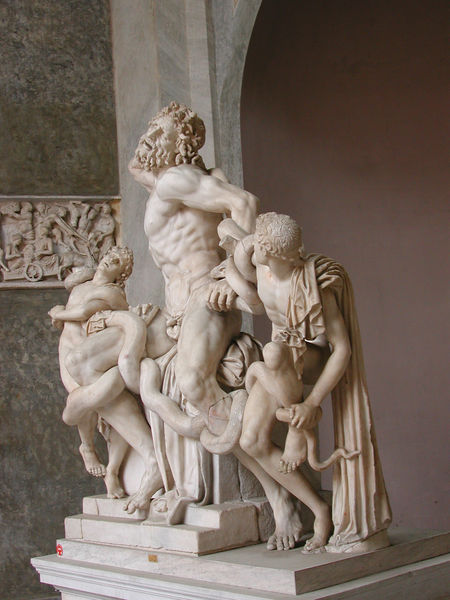
Titel: Laokoon-Gruppe
Künstler: Hagesandros
Institution: Rom, Palazzi Vaticani, Museo Pio-Clementino
Schlagwörter: akt, gruppe, kampf, mann, nackt, umhang, menschen, marmor, männer, weiss, gebäude, tuch, bart, wand, arm, gesicht, lang, sockel, bildnis, kirche, haare, personen, locken, kinder, skulptur, statue, relief, bogen, jungen, knaben, angst, muskeln, stufen, podest, antike, schlange, altar, rom, skulpturen, götter, leiden, schlangen, helden, söhne, athen, laokoon, sokel, angs